Here is the raw acceleration-versus-time signal recorded on a bearing housing. What is the most likely bearing condition (normal, inner_race, outer_race, ball)?
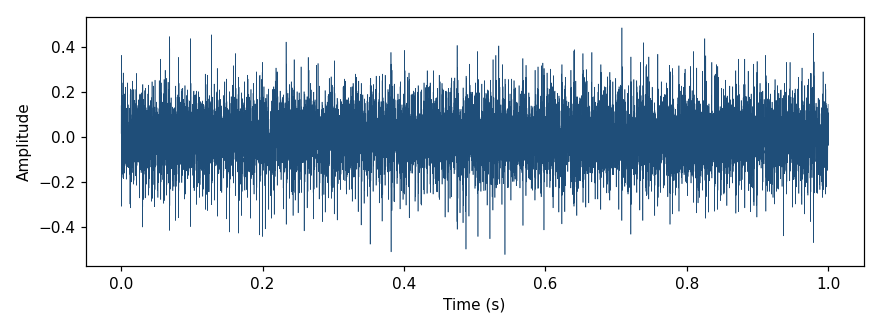
Answer: outer_race